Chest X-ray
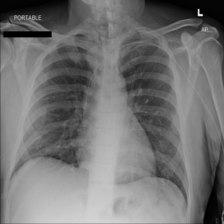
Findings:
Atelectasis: negative
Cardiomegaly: negative
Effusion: negative
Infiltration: negative
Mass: negative
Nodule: negative
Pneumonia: negative
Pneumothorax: negative
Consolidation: negative
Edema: negative
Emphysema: negative
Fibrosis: negative
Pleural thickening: negative
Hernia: negative